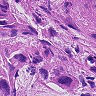
Metastatic tissue present: yes